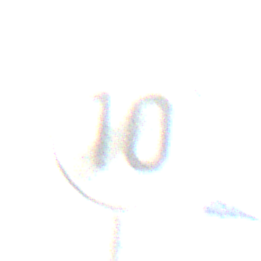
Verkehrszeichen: EndeGeschwindigkeit10
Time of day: Night
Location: Outdoor (Urban)
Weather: PartlyCloudy
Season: NotSpecified
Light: Artificial